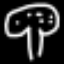
Label: mushroom